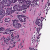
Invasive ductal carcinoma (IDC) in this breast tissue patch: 1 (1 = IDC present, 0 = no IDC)